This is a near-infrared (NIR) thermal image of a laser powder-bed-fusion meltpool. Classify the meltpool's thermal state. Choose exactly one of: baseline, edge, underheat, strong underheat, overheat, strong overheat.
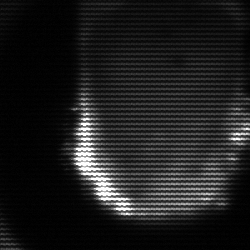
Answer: baseline